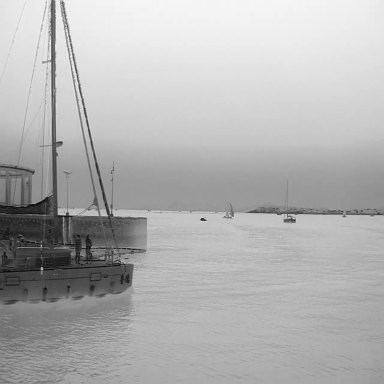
There are 11 objects shown in the infrared image, including four sailboats, five canoes, and two container_ships.